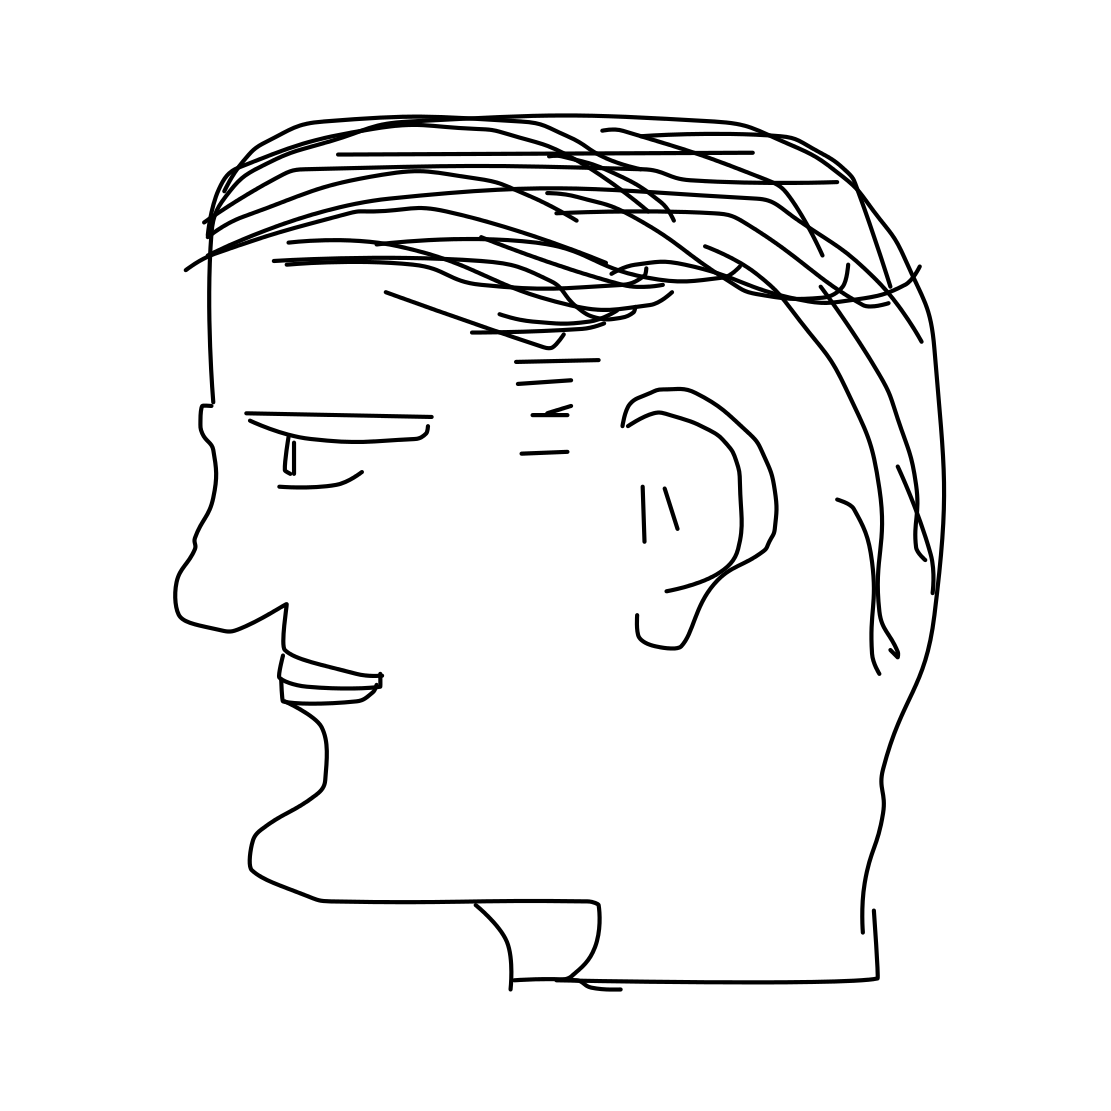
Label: head